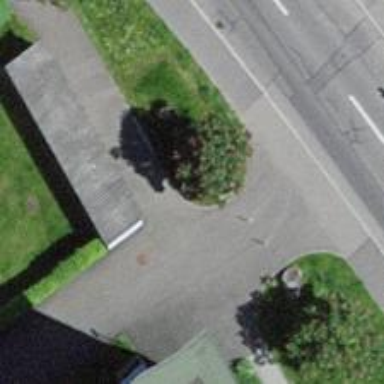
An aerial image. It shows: Bollard barrier.